Question: I am building a admin panel for a distribution company and they requested to have a page where they can add orders for all clients , so i generated a form which dynamically adds inputs for each product within the system and and for each client a row is created (see
|The problem is , every product/client that is added, will add more and more inputs, i already had to increase max_input_vars, but this can easily reach to thousands , if not tens of thousands of inputs which will slow down the application dramatically , my question is, what is the best approach to process all these inputs, or another approach to achieve this functionality ?
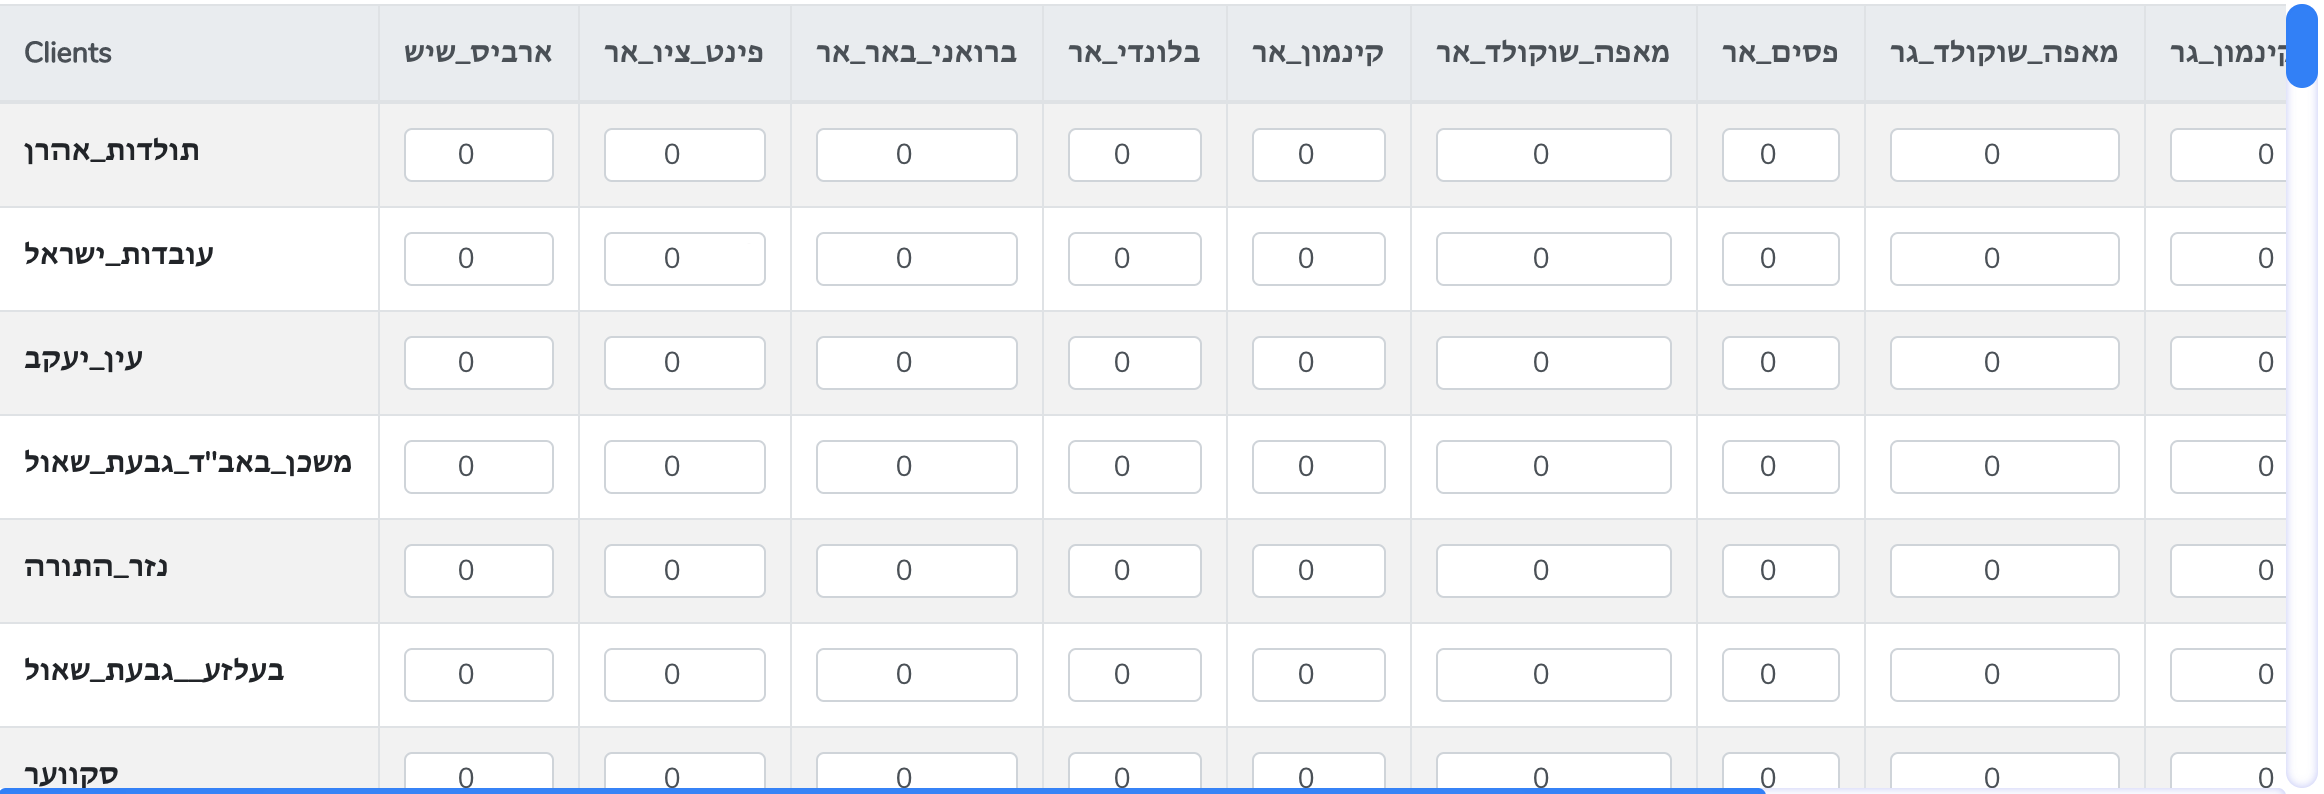
Answer: I would either reconsider to add an maximum to the amount of input fields which are added per client or create a seperate page for each client on which the input fields are generated.
If you do want to continue you might want to consider extending the 'max_execution_time' which defaults to 30 seconds, by adding 'ini_set('maximum_execution_time', '60');' to the top of your script.
To process all those rows on the server side. Make your input fields arrays which hold the client name as a key: '<input type="text" name="your_value[client1][column1]" />' and for your next client do '<input type="text" name="your_value[client2][column1]" />' increment the column for each column.
Then on the server side your can perform a foreach loop to get the values.
'''
foreach($_POST[your_value] as $client)
{
foreach($client as $key => $val)
{
echo $val;
}
}
'''